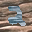
Label: 2